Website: ulta-beauty
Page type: payment
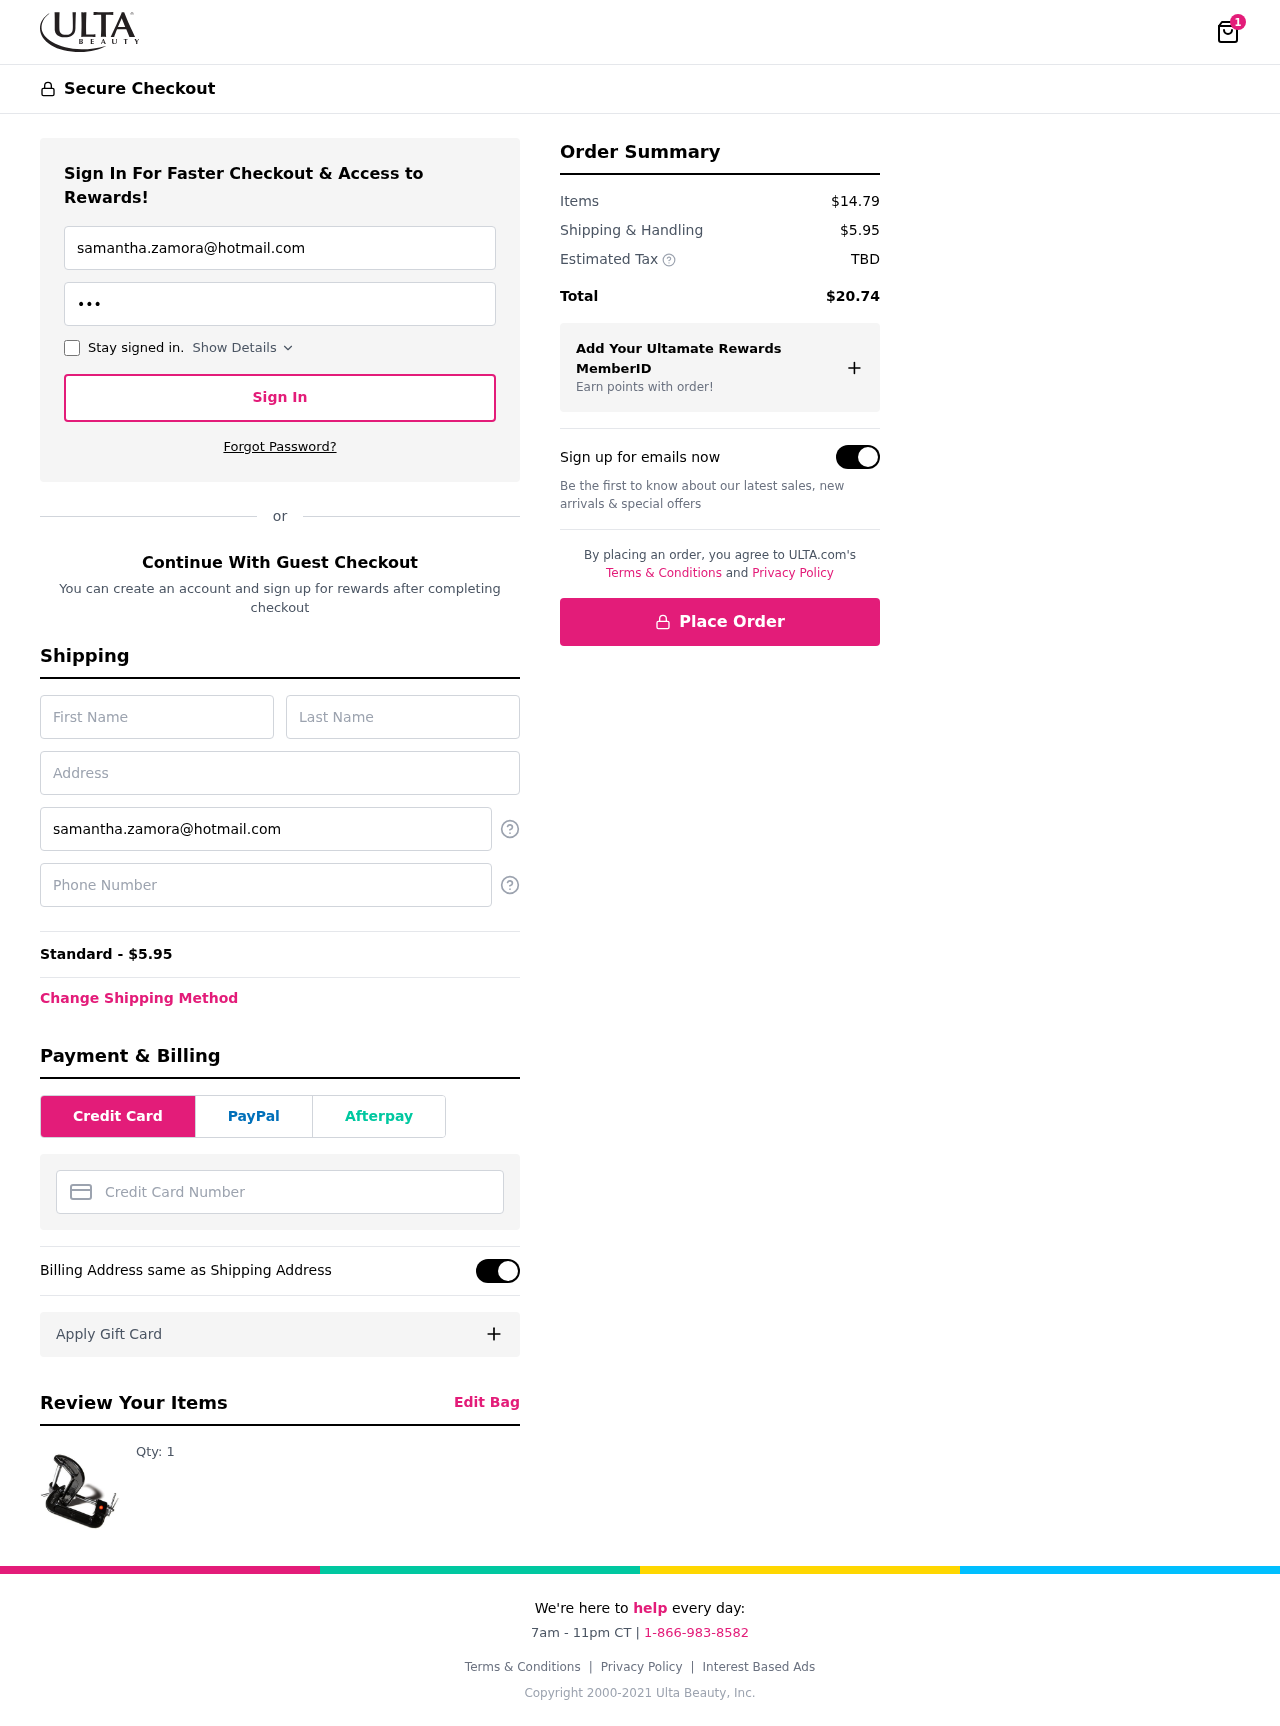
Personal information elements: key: PII_CARD_NUMBER
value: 3743 5710 3674 968
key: PII_EMAIL
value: samantha.zamora@hotmail.com
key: PII_FIRSTNAME
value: Samantha
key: PII_LASTNAME
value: Zamora
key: PII_PHONE
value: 6689282903
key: PII_STREET
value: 10347 Wallace Corners Suite 037
Product elements: key: PRODUCT1_QUANTITY
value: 1
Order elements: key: ORDER_NUM_ITEMS
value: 1
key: ORDER_SHIPPING_COST
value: $5.95
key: ORDER_SHIPPING_COST
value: Standard - $5.95
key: ORDER_SUBTOTAL
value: $14.79
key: ORDER_TAX
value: TBD
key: ORDER_TOTAL
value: $20.74